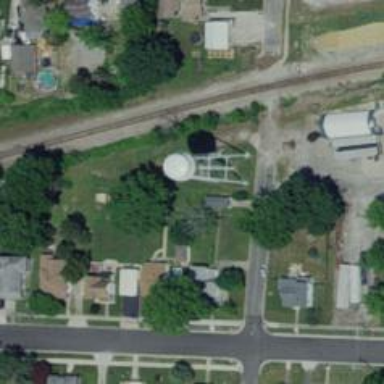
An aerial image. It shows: Water tower that is man-made.